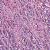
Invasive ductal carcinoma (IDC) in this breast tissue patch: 1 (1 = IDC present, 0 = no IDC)